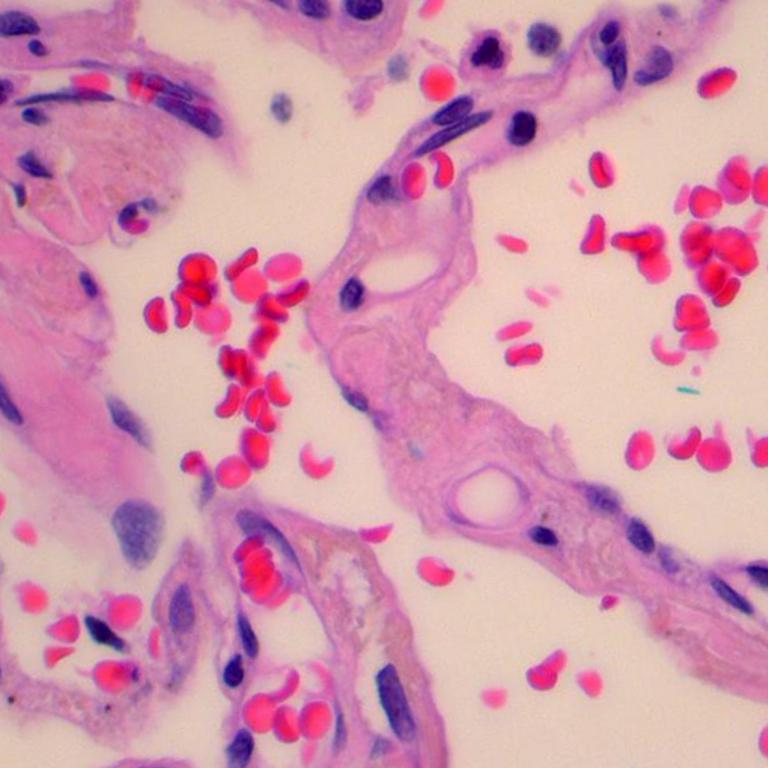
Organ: lung
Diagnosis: benign